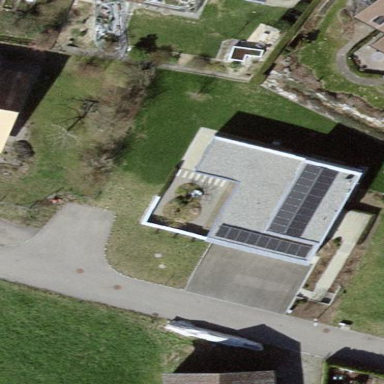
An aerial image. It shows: Detached building.